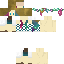
A female skeleton skin with pale skin, wearing red helmet dressed in a gold robe top and brown pants, featuring a closed mouth.